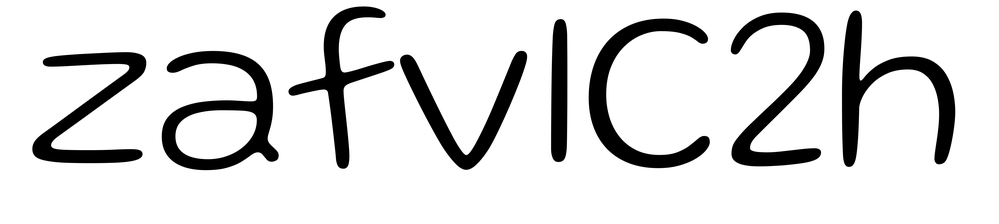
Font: Gluten_ExtraLight